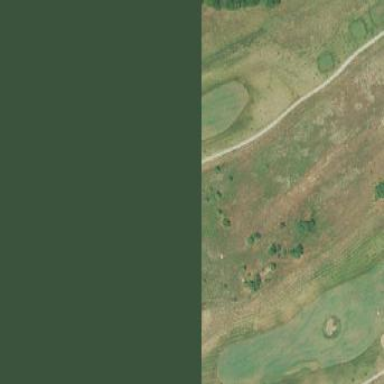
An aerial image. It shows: Path for golf carts.